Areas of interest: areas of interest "Huaqiao Xincun Historic and Cultural District"
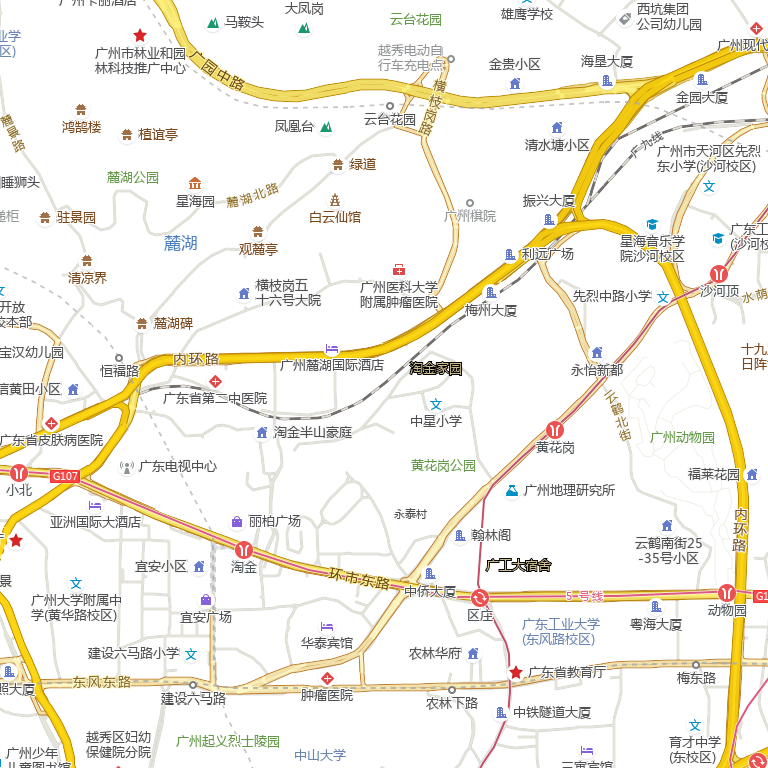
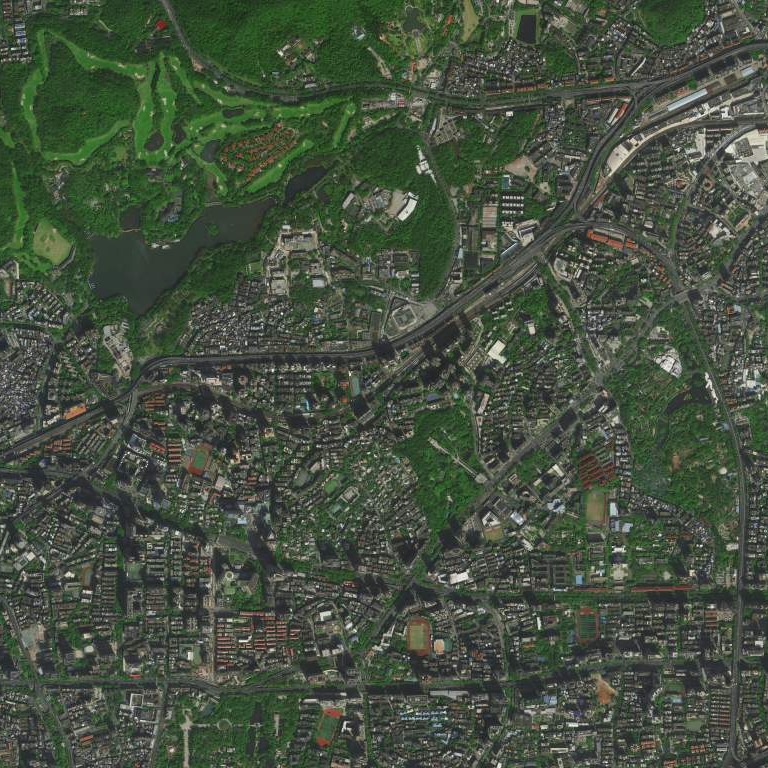